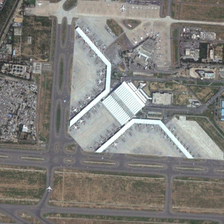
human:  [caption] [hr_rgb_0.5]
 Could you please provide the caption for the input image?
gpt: many planes are in an airport near some buildings and green trees .

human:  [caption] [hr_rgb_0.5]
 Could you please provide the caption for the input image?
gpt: many planes are in an airport near some buildings and green trees .

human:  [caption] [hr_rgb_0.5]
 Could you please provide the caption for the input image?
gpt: many planes are in an airport near some buildings and green trees .

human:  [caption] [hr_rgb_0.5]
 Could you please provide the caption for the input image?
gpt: many planes are in an airport near some buildings and green trees .

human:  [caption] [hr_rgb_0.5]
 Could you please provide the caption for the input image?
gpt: many planes are in an airport near some buildings and green trees .